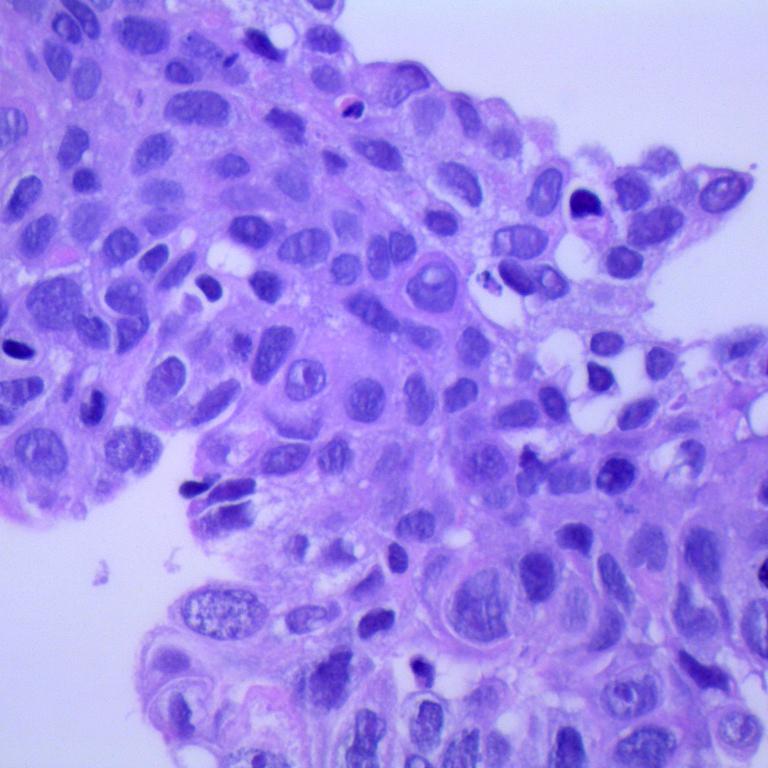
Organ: lung
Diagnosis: squamous carcinomas